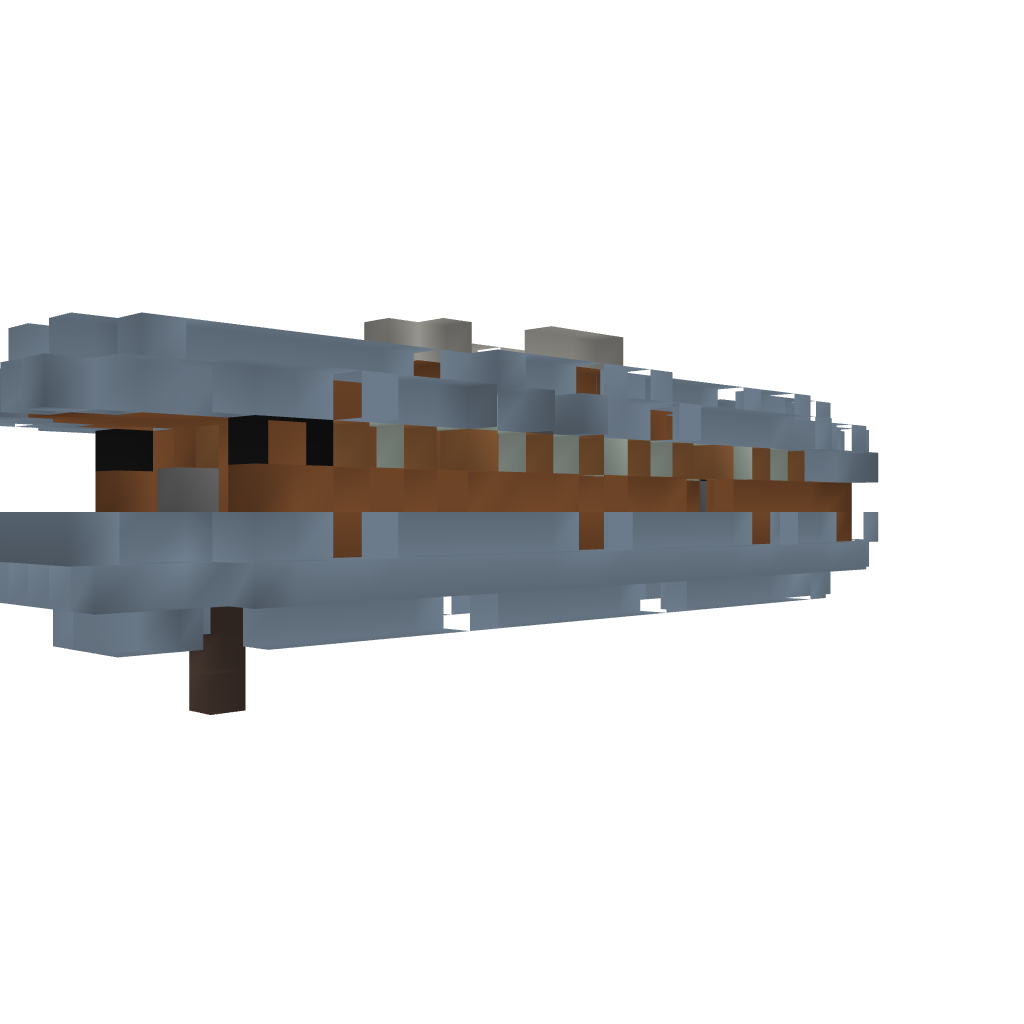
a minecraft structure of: Airship Frigate Class S Type A